Field crop: maize
Growth stage: 1
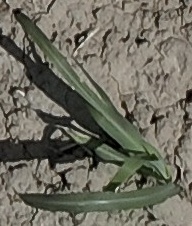
Species: sorghum